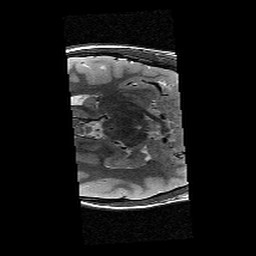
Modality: T2w
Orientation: axial
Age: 12
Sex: female
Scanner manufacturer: siemens
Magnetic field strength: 3 T
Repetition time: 9.23 s
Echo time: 0.067 s